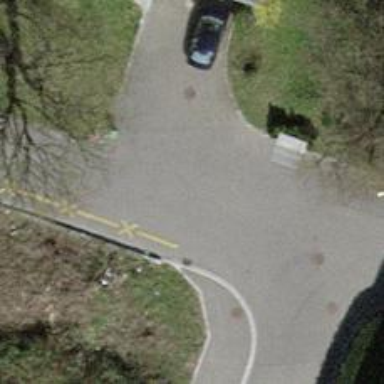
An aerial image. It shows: Bollard barrier.